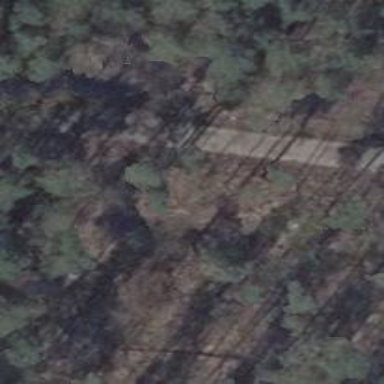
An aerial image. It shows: Concrete track with grade 1 quality.